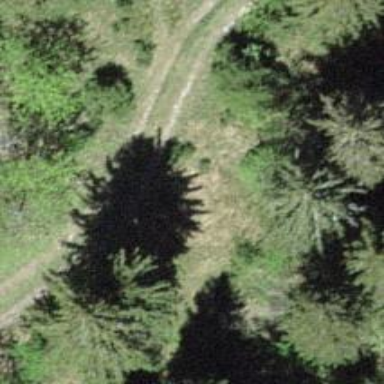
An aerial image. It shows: Grassy track road with grade 4 track type.